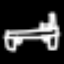
Label: bed